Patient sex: M
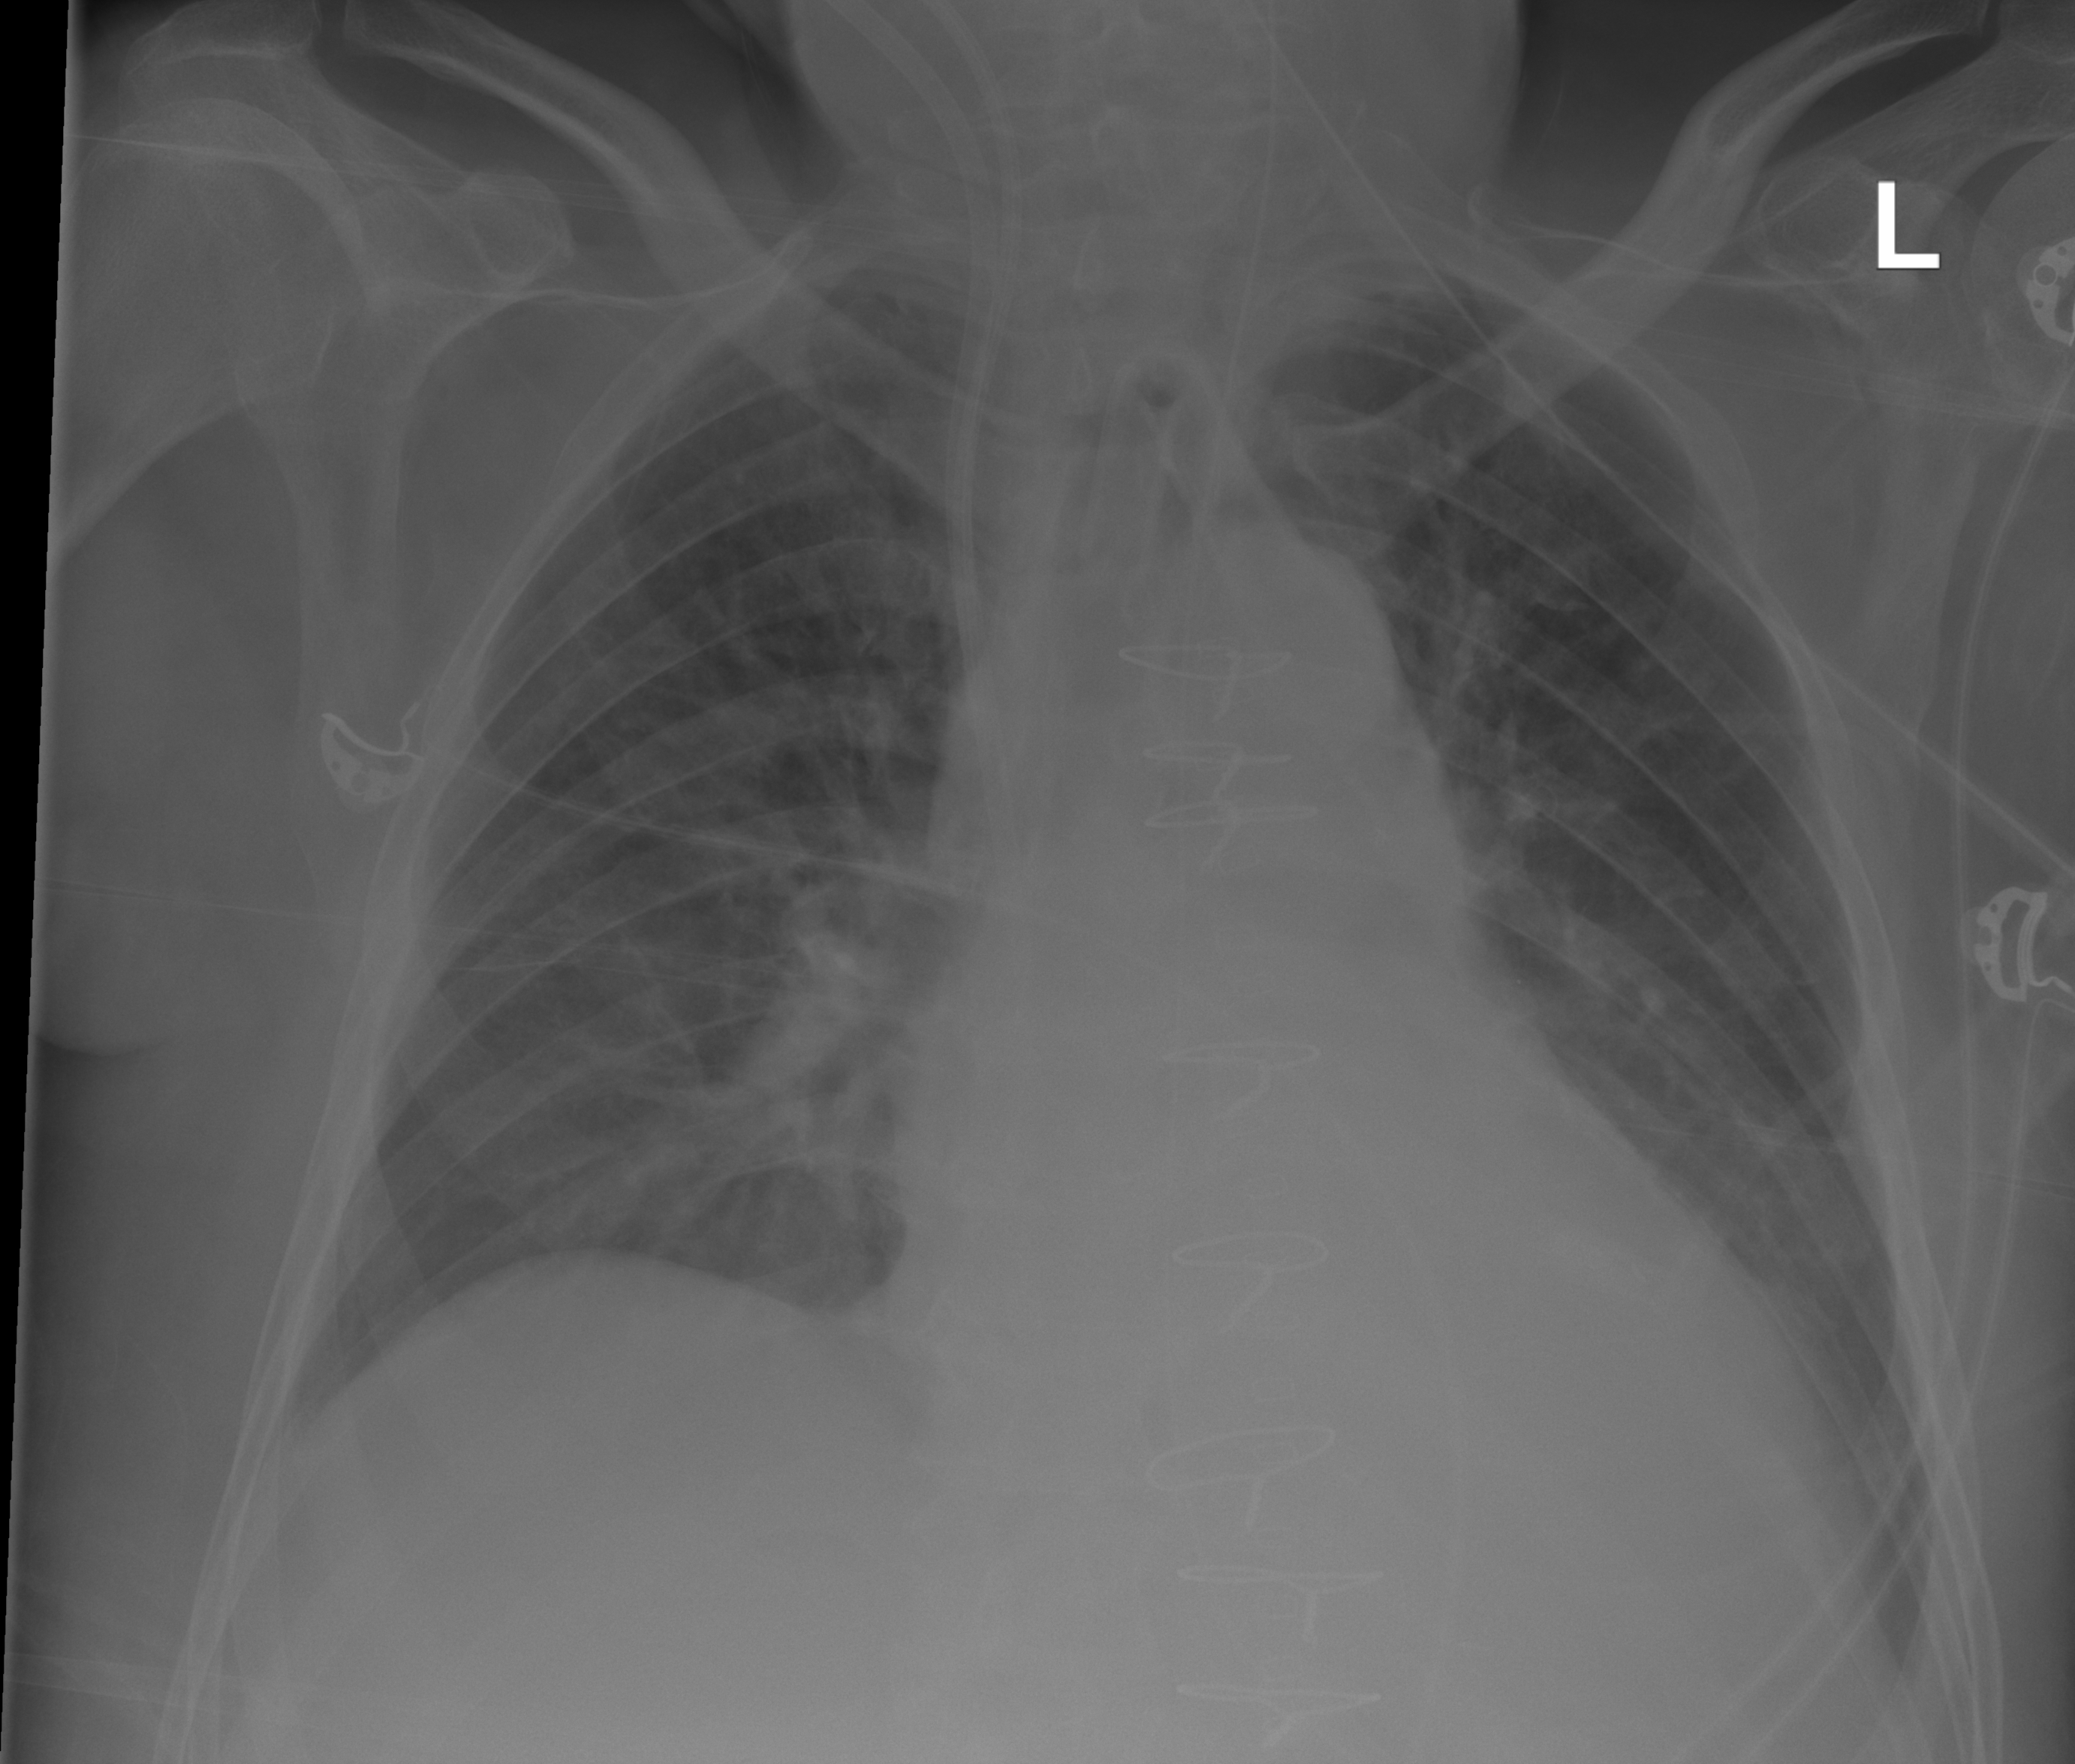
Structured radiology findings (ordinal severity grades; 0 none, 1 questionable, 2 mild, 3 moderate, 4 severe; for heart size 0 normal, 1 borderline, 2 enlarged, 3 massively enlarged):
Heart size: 2
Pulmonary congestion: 2
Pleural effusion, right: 0
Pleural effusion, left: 0
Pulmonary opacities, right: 0
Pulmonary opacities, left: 0
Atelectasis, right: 0
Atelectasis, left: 0